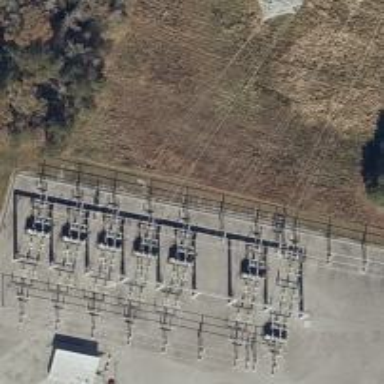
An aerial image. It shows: Switch for power supply.